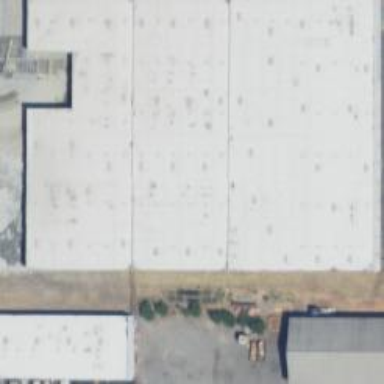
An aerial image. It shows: Warehouse building.